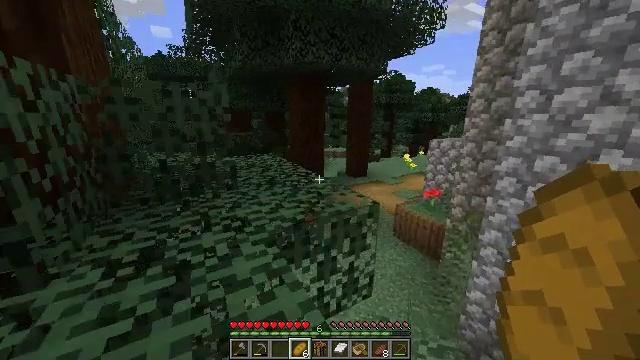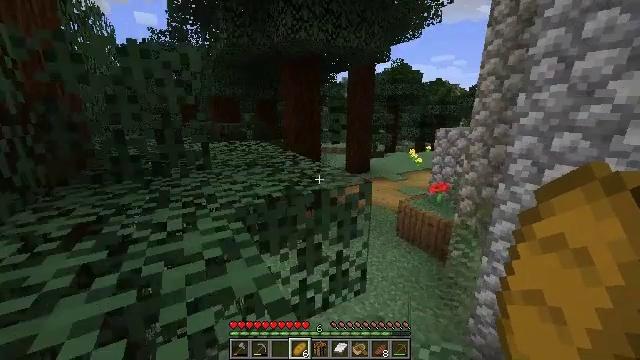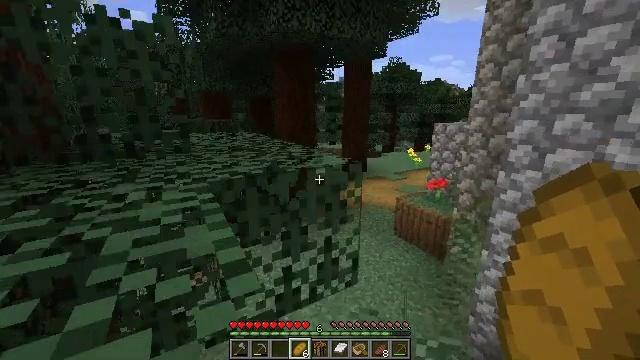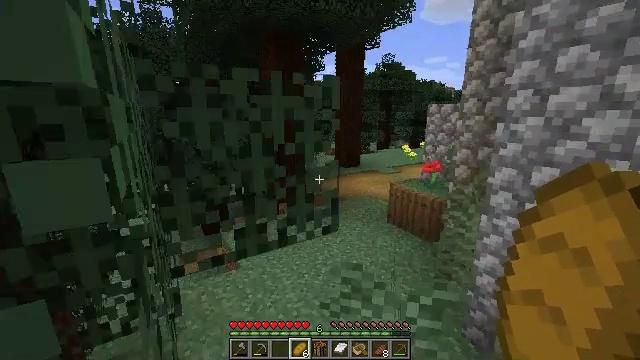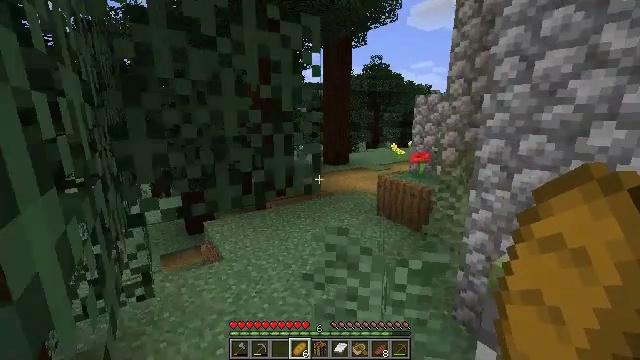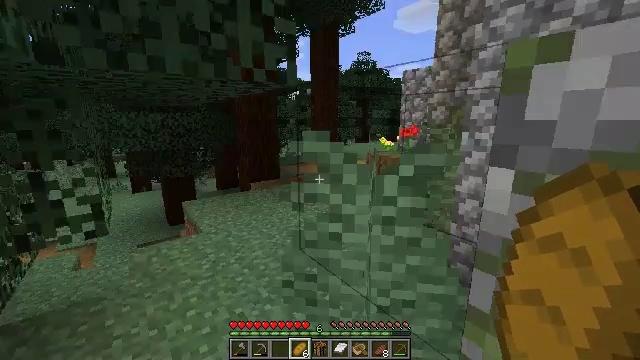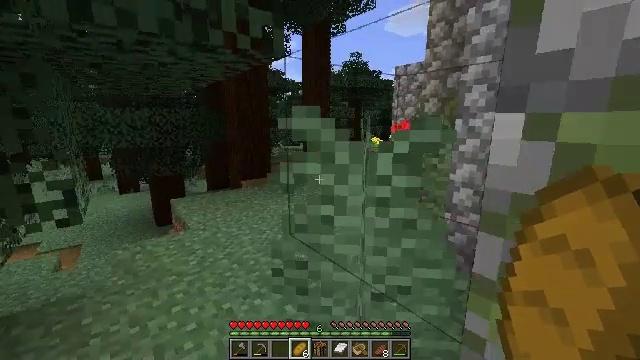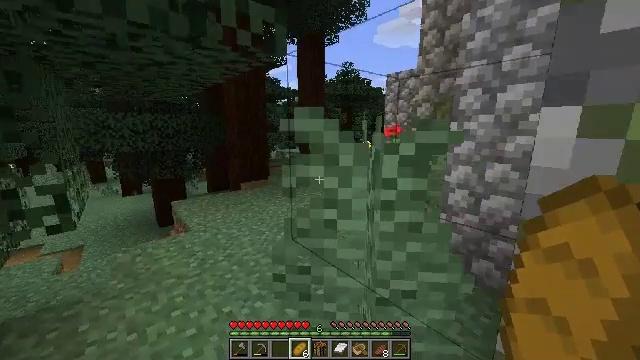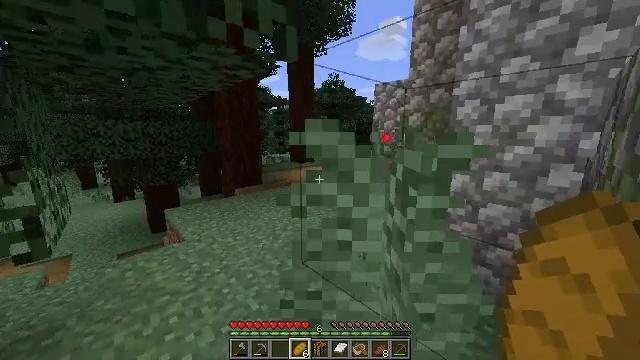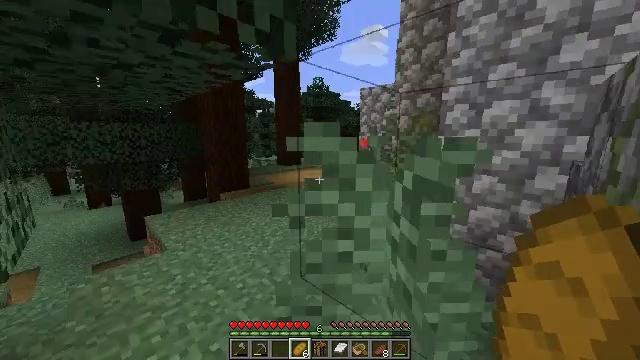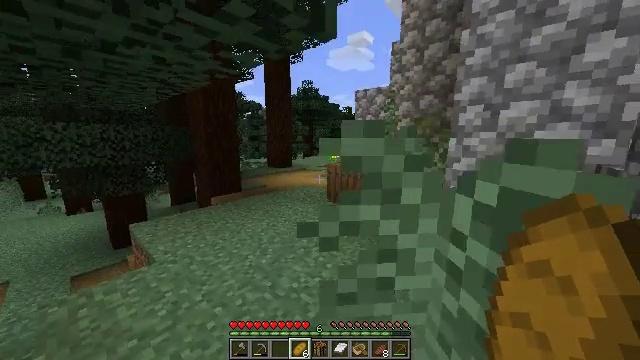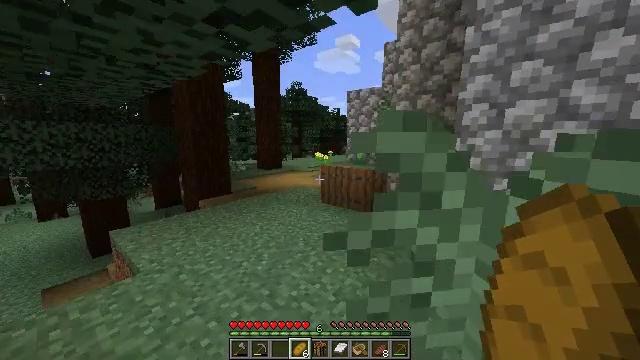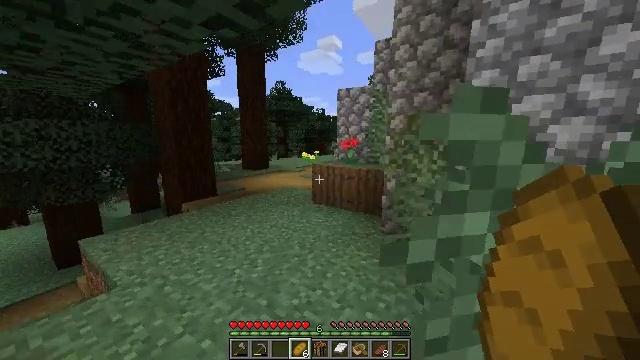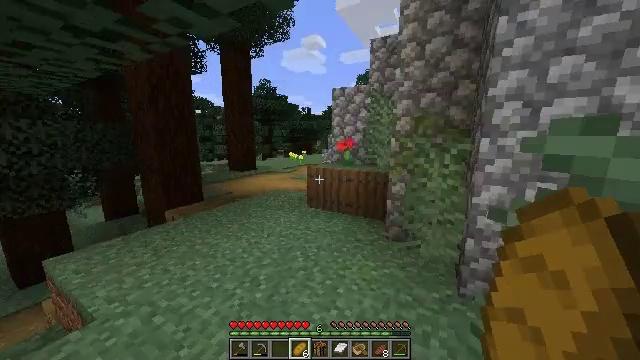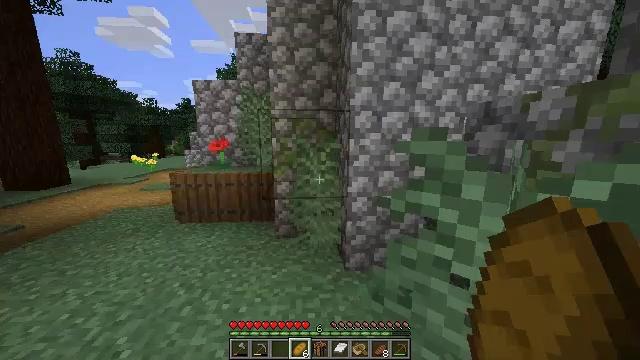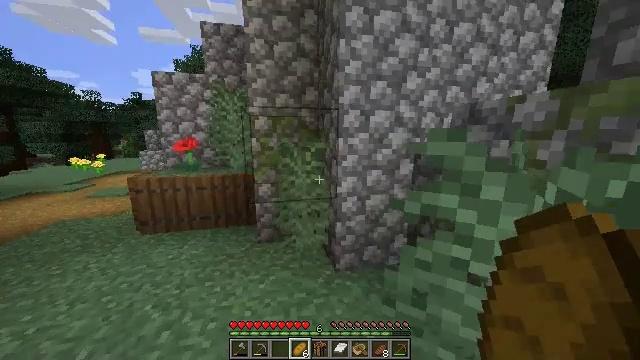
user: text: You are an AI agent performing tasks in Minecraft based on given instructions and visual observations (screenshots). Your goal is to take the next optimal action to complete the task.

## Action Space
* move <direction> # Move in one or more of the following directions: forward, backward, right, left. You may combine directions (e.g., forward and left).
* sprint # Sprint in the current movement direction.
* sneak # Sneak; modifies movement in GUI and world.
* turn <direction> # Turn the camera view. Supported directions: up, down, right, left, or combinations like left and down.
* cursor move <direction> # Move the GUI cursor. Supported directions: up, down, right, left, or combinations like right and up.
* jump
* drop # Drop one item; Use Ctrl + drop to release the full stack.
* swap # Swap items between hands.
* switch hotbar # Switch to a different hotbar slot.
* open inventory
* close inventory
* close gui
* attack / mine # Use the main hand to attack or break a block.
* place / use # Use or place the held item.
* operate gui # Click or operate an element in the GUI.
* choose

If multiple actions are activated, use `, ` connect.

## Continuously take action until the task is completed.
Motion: motion action
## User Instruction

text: Attack the brewing stand to gather it.
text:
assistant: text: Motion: move forward, sprint
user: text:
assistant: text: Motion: move forward and move left, sprint
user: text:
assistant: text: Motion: move forward and move left, sprint, turn right and up
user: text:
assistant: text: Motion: move forward and move left, sprint, turn right
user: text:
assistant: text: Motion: move forward and move left, sprint, turn right
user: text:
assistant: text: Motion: move forward and move left, sprint, turn right
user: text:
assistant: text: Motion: move forward and move left, sprint, turn right
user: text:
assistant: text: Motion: move forward and move left, sprint, turn right
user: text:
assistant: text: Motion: move forward and move left, sprint, turn right
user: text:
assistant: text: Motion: move forward and move left, sprint, turn right
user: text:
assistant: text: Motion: move forward and move left, sprint, turn right
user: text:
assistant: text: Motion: move forward and move left, sprint, turn right
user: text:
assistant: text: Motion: move forward and move left, sprint, turn right
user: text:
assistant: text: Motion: move forward and move left, sprint, turn right
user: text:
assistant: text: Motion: move forward and move left, sprint, turn right
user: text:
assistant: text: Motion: move forward and move left, sprint, turn right
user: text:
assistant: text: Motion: move forward and move left, sprint
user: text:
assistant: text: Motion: move forward and move left, sprint
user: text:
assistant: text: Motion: move forward and move left, sprint, turn left
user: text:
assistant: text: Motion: move forward and move left, sprint, turn left
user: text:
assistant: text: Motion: move forward and move left, sprint, turn left
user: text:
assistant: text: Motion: move forward and move left, sprint, turn left
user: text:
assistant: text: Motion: move forward and move left, sprint
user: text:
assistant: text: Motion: move forward and move left, sprint
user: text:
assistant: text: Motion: move forward and move left, sprint
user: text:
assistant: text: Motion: move forward and move left, sprint
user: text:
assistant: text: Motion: move forward and move left, sprint, turn right
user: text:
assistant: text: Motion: move forward and move left, sprint, turn right
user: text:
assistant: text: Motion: move forward and move left, sprint, turn right
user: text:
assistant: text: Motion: move forward and move left, sprint, turn right